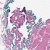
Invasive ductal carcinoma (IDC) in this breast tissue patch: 0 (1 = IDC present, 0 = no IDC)